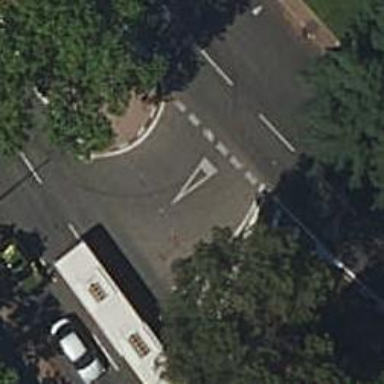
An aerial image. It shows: Asphalt road with primary link designation.